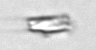
Label: detritus_transparent